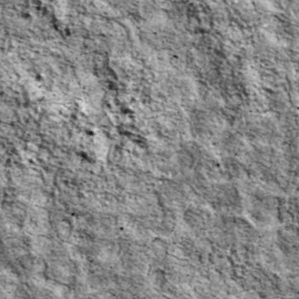
Label: non_frost